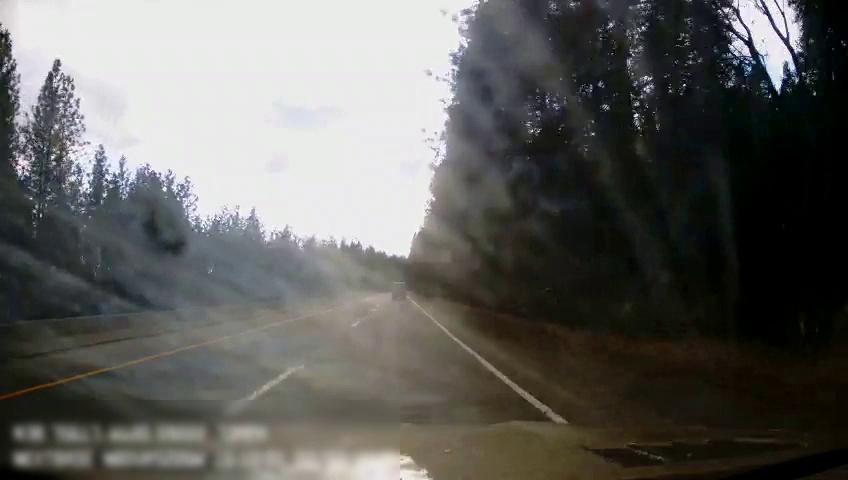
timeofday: Day
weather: Cloudy
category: Drivable Space
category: Drivable Space
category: Vehicles | Van
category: Lanes | Current Lane
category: Lanes | Alternate Lane
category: Lanes | Alternate Lane